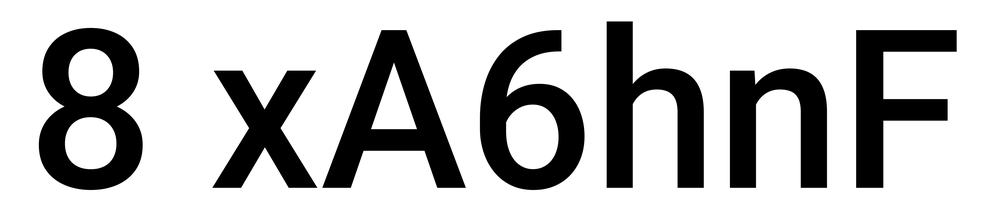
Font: Roboto_Medium